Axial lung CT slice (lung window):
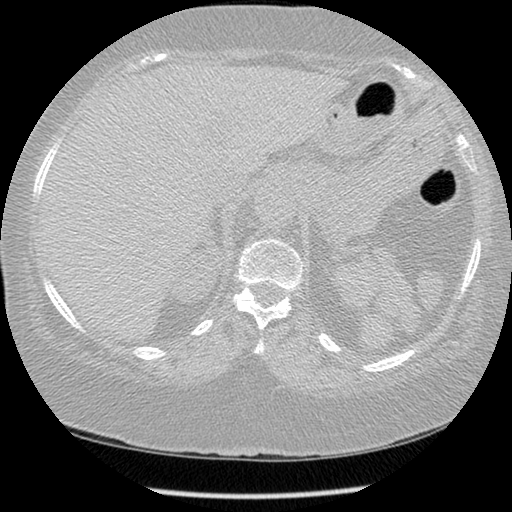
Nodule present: no